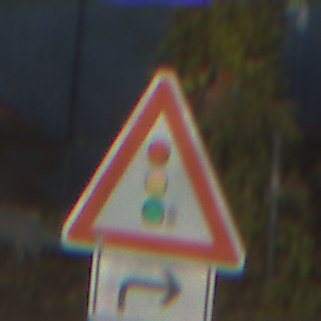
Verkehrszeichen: Lichtzeichenanlage
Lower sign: RichtungsangabeDurchPfeile5
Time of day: MorningAfternoon
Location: Outdoor (Urban)
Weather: PartlyCloudy
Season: NotSpecified
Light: Natural